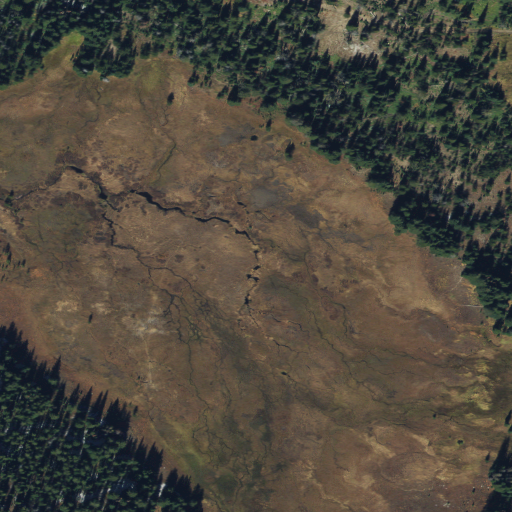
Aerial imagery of plain(s) in Idaho named Marshall Meadow containing woody wetlands, evergreen forest, and herbaceous wetlands